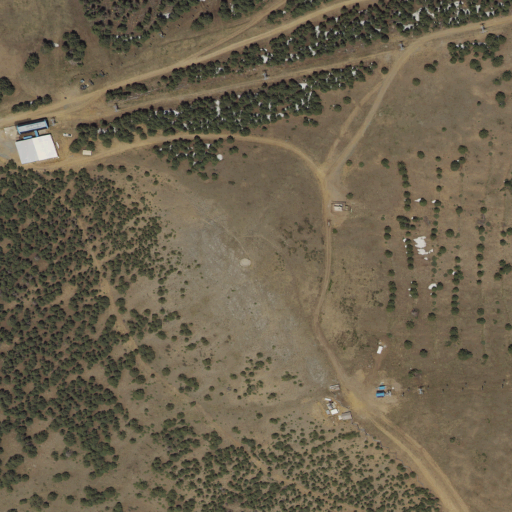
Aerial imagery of mountain in New Mexico named Lookout Mountain containing evergreen forest, shrub, grassland, low intensity development, and open development